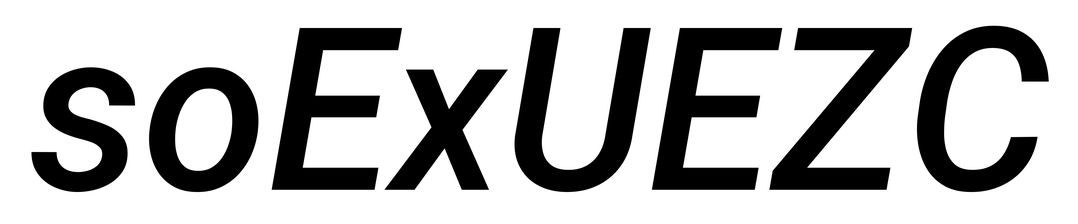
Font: Roboto-Italic_Medium_Italic